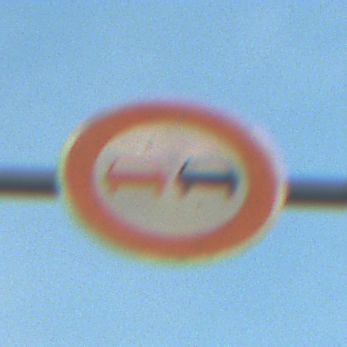
Verkehrszeichen: Ueberholverbot
Umgebung: Outdoor, Nature
Tageszeit: SunriseSunset
Wetter: PartlyCloudy
Licht: Natural
Jahreszeit: NotSpecified
Kontrast: MediumContrast